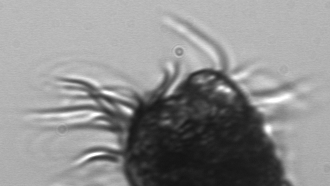
Label: Laboea_strobila